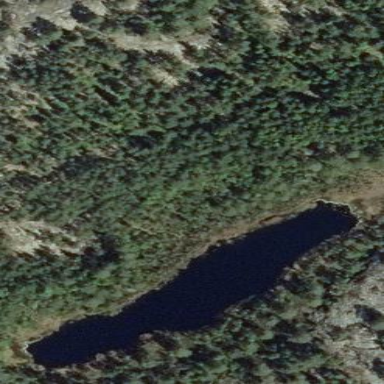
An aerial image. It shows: Pond surrounded by natural water.